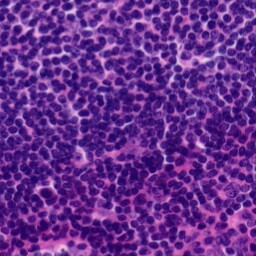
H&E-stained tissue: Tonsil